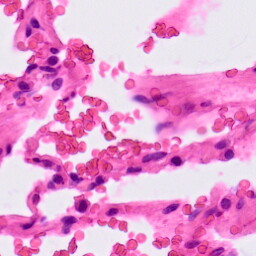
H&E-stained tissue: Lung